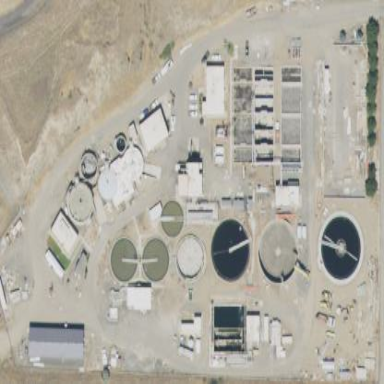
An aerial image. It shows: View of wastewater plant.